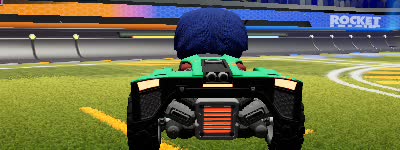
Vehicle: breakout